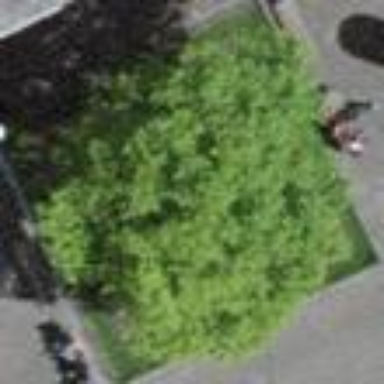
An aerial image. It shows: Flowerbed.